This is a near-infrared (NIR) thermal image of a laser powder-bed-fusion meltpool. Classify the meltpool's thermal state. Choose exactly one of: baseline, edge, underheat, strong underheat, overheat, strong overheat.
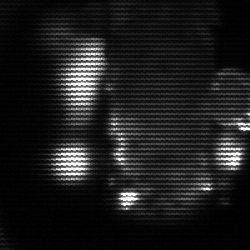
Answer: strong underheat